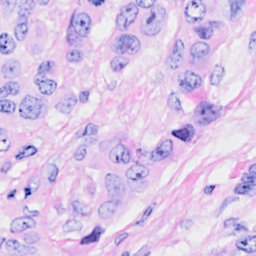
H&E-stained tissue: Breast